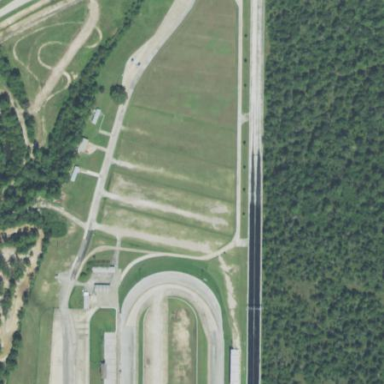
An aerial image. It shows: Sports center tailored for motor sports enthusiasts.